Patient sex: F
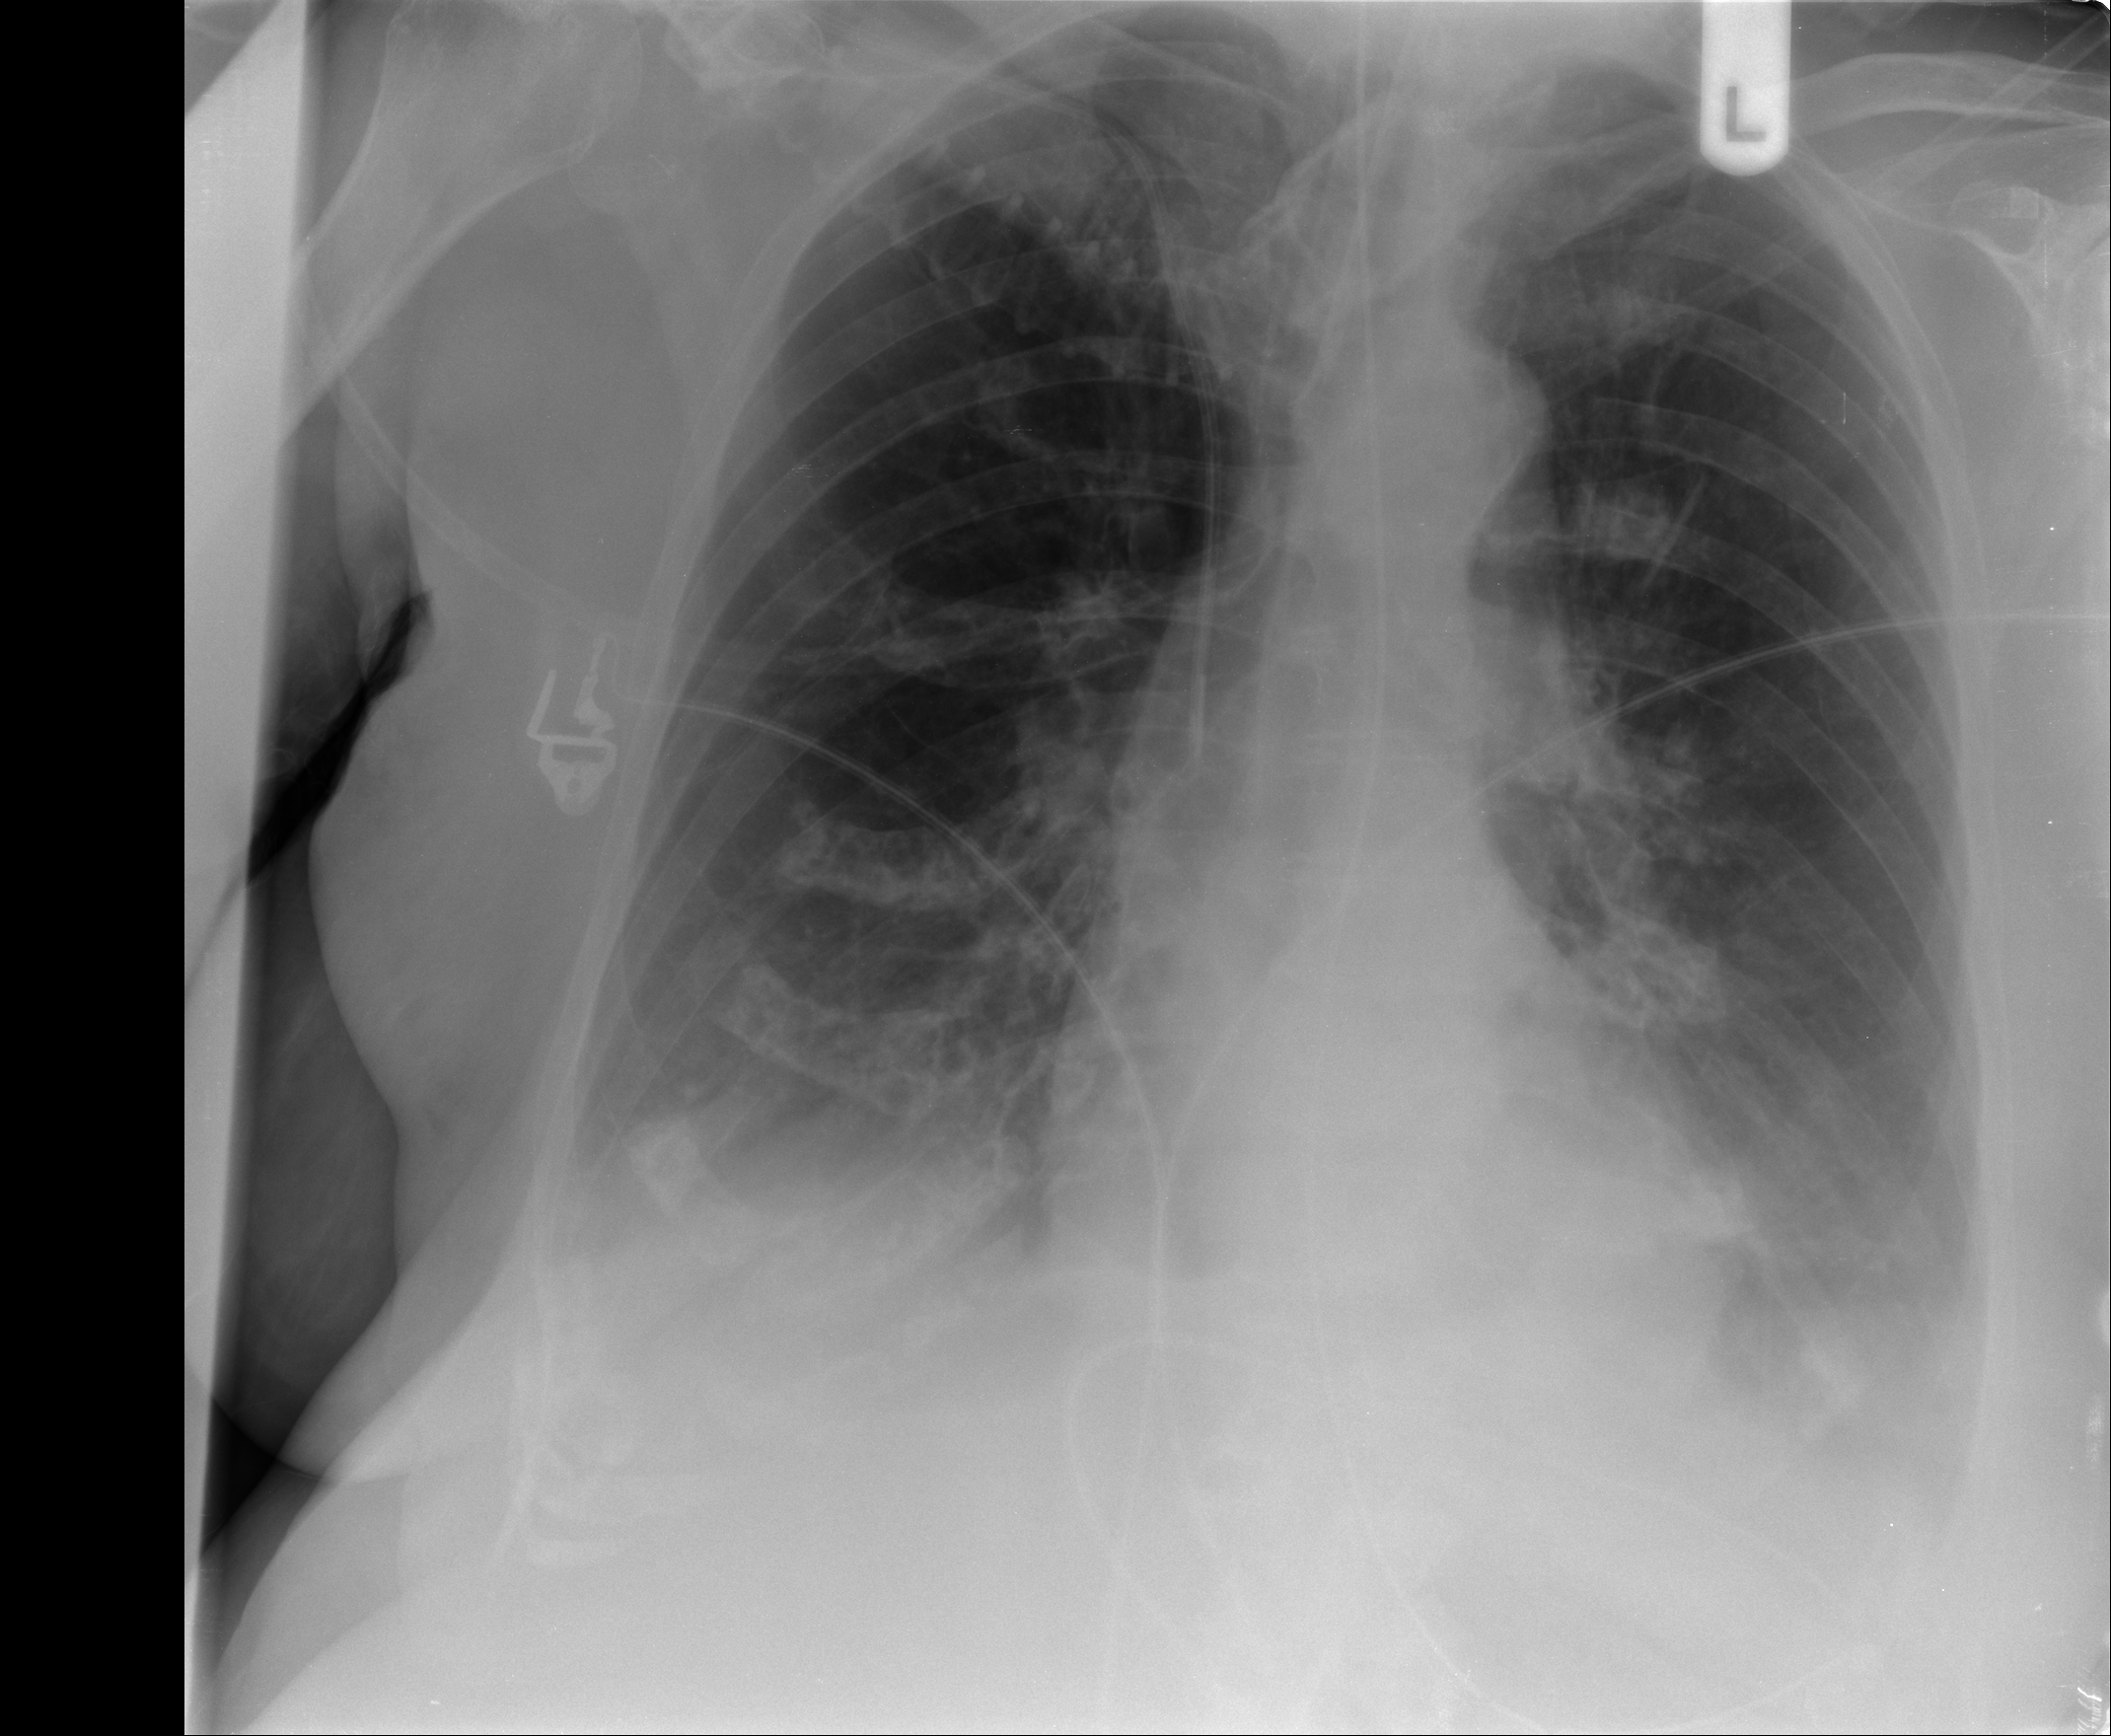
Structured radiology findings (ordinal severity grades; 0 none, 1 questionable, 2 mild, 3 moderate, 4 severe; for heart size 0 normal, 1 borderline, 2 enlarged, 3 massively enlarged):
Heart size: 0
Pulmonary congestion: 0
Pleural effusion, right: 2
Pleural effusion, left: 3
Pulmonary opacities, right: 1
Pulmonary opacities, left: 0
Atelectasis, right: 2
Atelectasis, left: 2